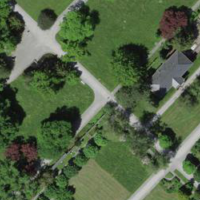
EUNIS habitat code: 53
Species observed at this site:
Corvus corone
Cyanistes caeruleus
Troglodytes troglodytes
Chloris chloris
Streptopelia decaocto
Fringilla coelebs
Passer domesticus
Sylvia atricapilla
Salvia pratensis
Turdus merula
Phylloscopus collybita
Geranium robertianum
Parus major
Regulus regulus
Garrulus glandarius
Columba livia
Liquidambar styraciflua